Question: In my ASP MVC 3 view I have a number of 'fieldset' elements that are 'hidden' when the page loads. Based upon a user selection of a group of radio buttons, I need to make the corresponding 'fieldset' visible.
I'd like to do this in jquery by making an array of the 'fieldset' elements, then cycle through them, adjusting their 'visibility' property if they match the selected radio button or not. Is this possible?
Since there is so much code in the 'fieldsets' I attached the screen shot below to save space/make it more readable. The 'fieldsets' I am trying to alter are inside of the 'RightDiv'. If you need any more detail, please let me know. Thx
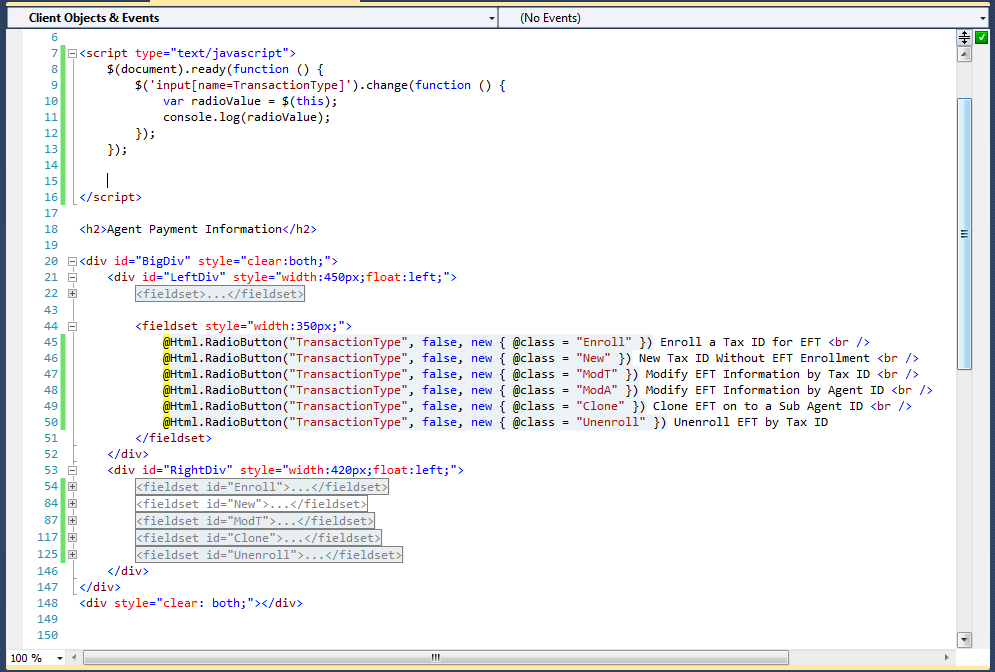
Answer: Sorry, posted a bit too soon on this. Tried the following below and it worked just fine.
'''
$(document).ready(function () {
$('input[name=TransactionType]').change(function () {
var radioValue = $(this);
var elements = [];
$('#RightDiv').children().each(function () {
elements.push($(this));
});
});
});
'''